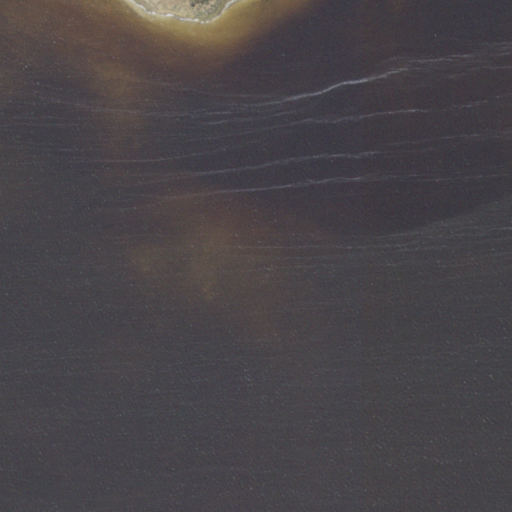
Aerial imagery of island in Florida named Little Grassy Island containing open water and herbaceous wetlands